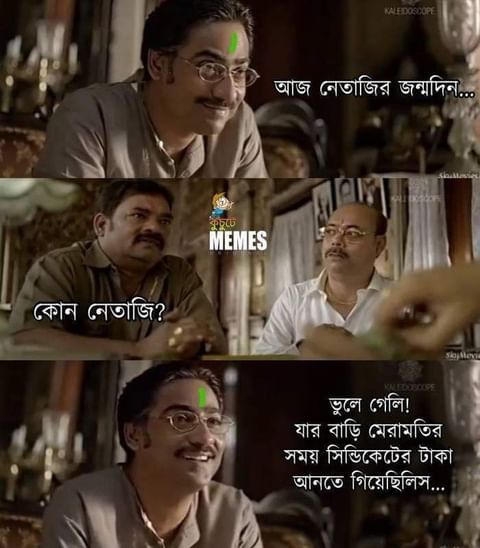
Text: আজ নেতাজির জন্মদিন কোন নেতাজি? ভুলে গেলি! যার বাড়ি মেরামতির সময় সিন্ডিকেটের টাকা আনতে গিয়েছিলিস...
Label: Hate
Hate category: Political
Targeted group: Organization